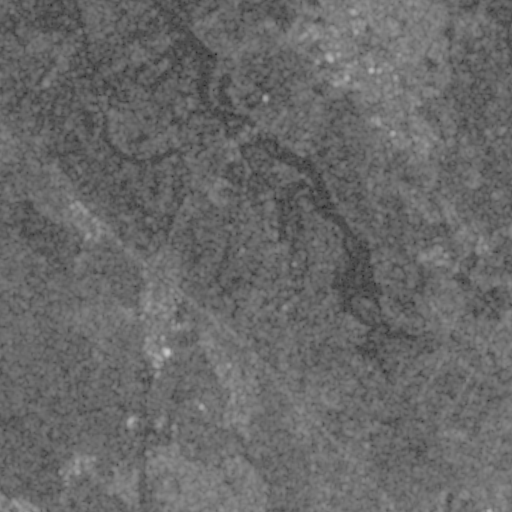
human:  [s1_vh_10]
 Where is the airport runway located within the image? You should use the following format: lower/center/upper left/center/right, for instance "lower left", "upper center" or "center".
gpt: The airport runway is located in the center left of the image.
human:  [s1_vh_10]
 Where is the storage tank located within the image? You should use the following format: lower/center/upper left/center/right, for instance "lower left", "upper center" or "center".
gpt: The storage tank is located in the lower left of the image.
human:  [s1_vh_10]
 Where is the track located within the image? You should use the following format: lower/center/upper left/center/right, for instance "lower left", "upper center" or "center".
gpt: There is no track in the image.

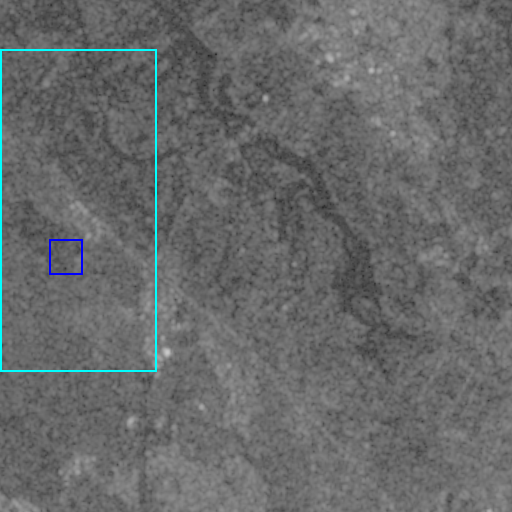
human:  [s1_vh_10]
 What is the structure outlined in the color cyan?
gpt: The structure outlined in cyan is a crop field.
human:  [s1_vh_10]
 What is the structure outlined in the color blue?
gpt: The structure outlined in blue is a park.
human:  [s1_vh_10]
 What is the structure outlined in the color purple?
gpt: There is no purple outline.